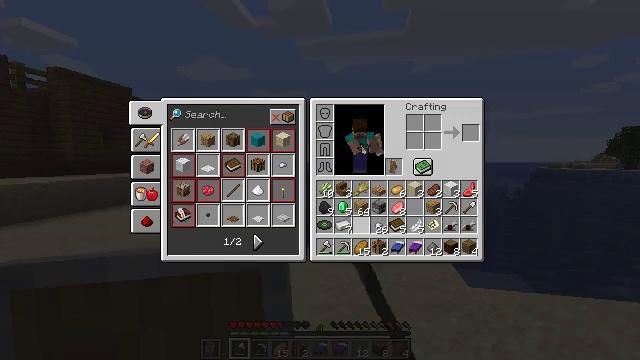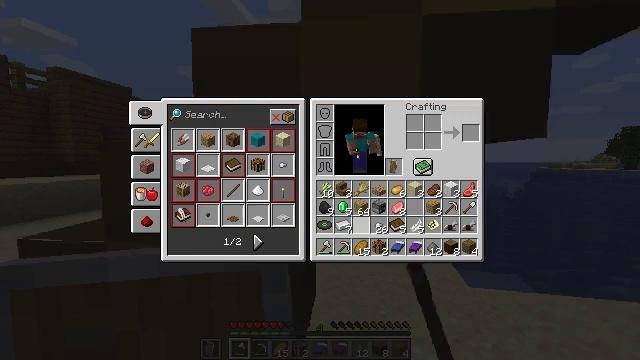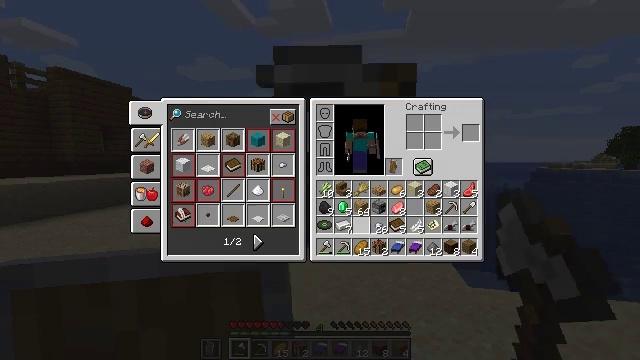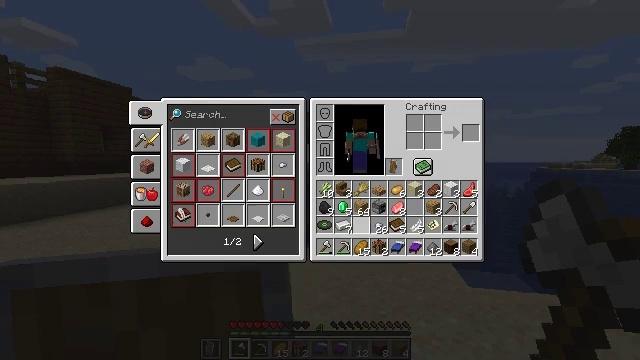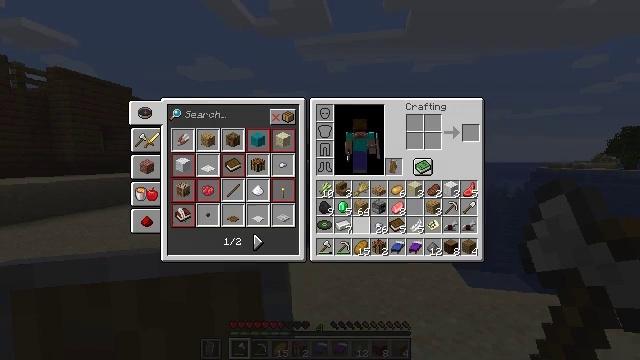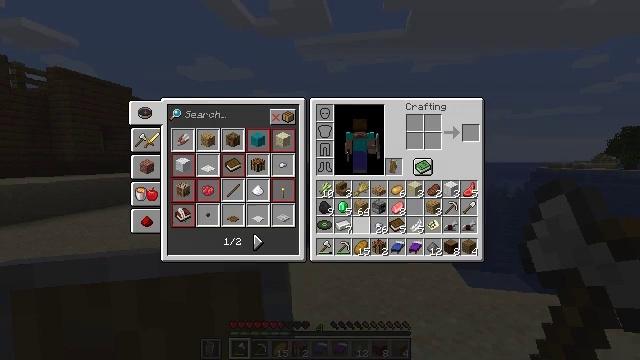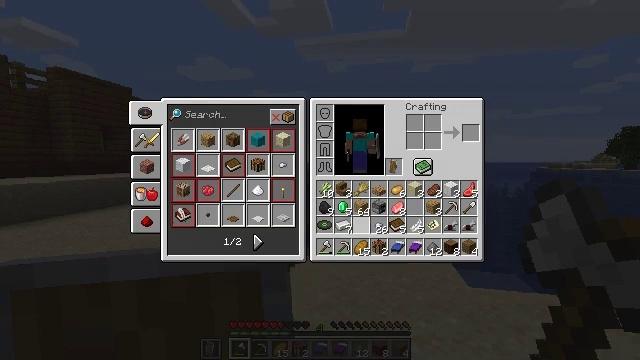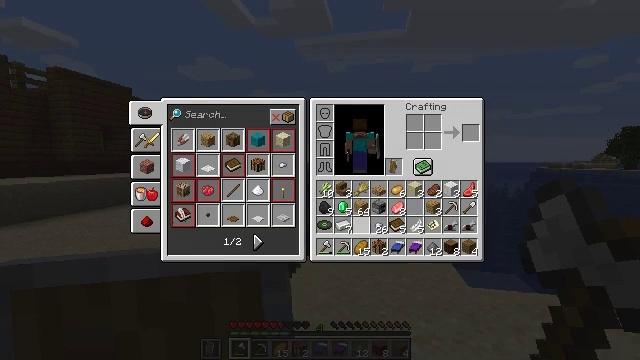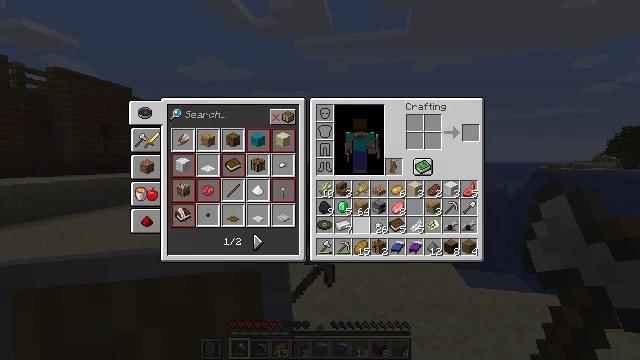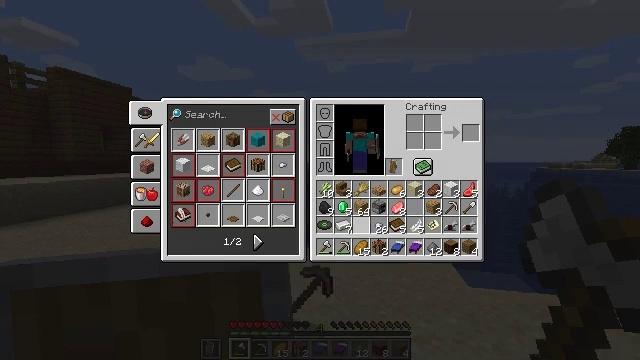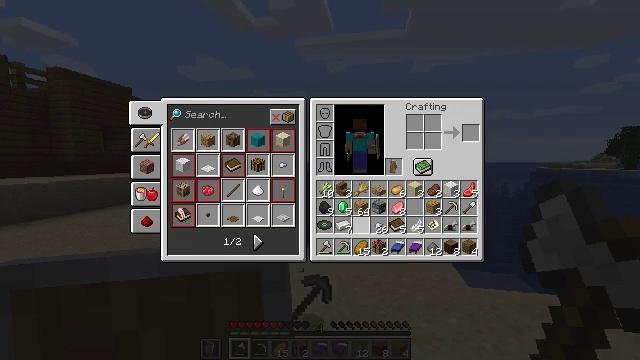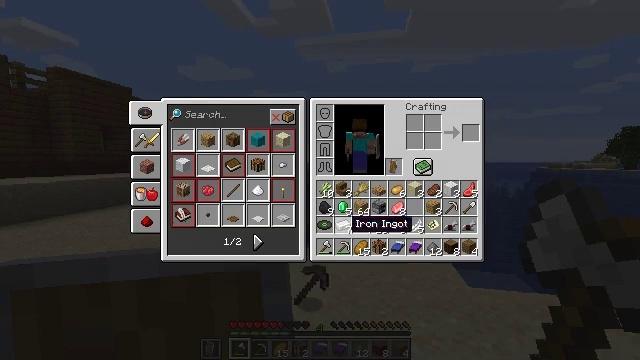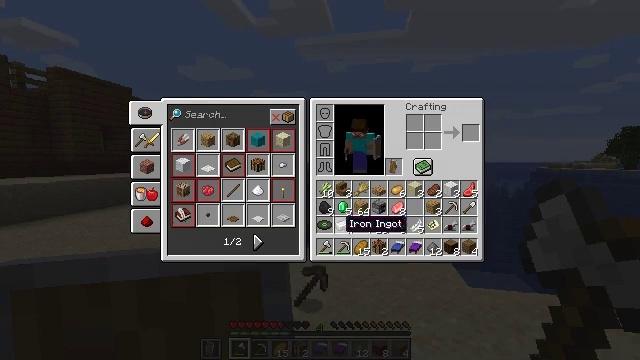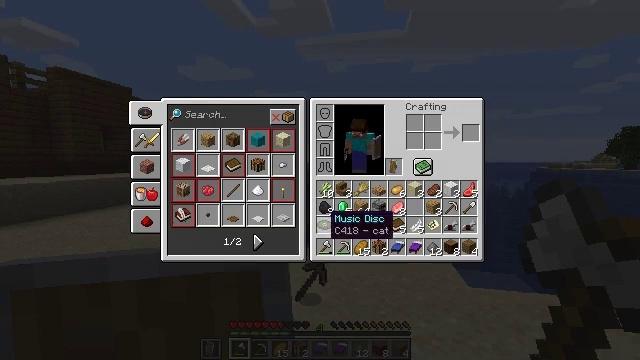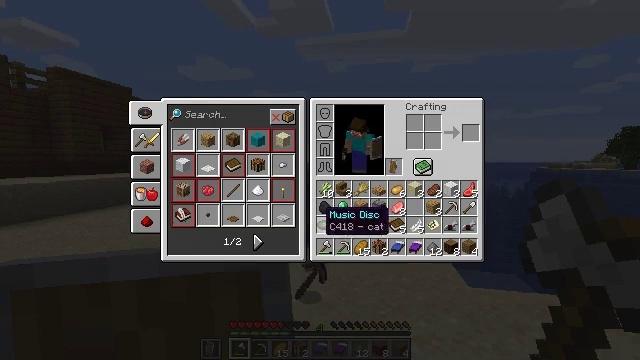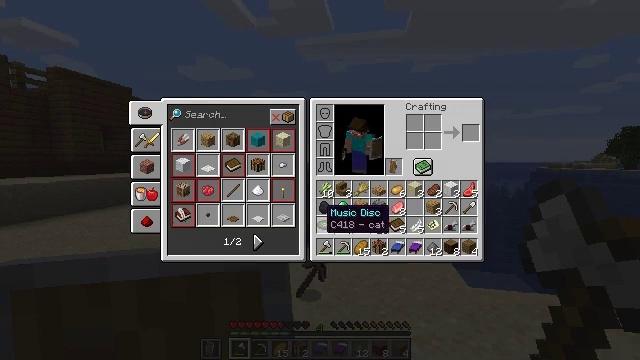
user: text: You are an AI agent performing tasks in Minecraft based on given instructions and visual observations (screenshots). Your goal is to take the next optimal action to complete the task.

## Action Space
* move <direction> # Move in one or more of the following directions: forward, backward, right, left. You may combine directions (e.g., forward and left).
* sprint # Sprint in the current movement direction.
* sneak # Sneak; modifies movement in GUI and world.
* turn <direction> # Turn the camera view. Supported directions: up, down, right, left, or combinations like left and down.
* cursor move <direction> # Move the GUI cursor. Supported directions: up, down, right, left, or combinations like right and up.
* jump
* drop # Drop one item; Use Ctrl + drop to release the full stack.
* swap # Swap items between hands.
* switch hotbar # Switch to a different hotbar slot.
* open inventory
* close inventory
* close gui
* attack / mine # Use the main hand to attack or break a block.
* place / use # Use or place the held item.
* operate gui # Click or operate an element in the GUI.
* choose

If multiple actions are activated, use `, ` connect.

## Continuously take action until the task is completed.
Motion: motion action
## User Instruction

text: Drop a music disc (Cat).
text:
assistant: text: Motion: sprint, open gui
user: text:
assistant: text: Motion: sprint
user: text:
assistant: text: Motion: sprint
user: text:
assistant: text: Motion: sprint
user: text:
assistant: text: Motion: sprint
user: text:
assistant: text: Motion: sprint
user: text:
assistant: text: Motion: sprint
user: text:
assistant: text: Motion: sprint
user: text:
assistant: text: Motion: sprint
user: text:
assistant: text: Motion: sprint
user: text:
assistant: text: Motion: sprint, cursor move left
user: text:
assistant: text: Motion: sprint
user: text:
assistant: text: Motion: sprint, cursor move left
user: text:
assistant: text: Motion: sprint
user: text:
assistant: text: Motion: sprint
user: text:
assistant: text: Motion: sprint
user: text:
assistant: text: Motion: sprint
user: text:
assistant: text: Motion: sprint
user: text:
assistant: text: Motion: sprint
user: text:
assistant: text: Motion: sprint
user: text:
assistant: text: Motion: sprint
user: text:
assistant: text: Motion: sprint
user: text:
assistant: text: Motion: sprint
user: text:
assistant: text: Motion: sprint
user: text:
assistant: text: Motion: sprint, drop
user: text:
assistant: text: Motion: sprint, drop
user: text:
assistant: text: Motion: sprint, cursor move right, drop
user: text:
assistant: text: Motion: sprint, cursor move right
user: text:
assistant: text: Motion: sprint
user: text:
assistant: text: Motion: sprint